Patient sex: M
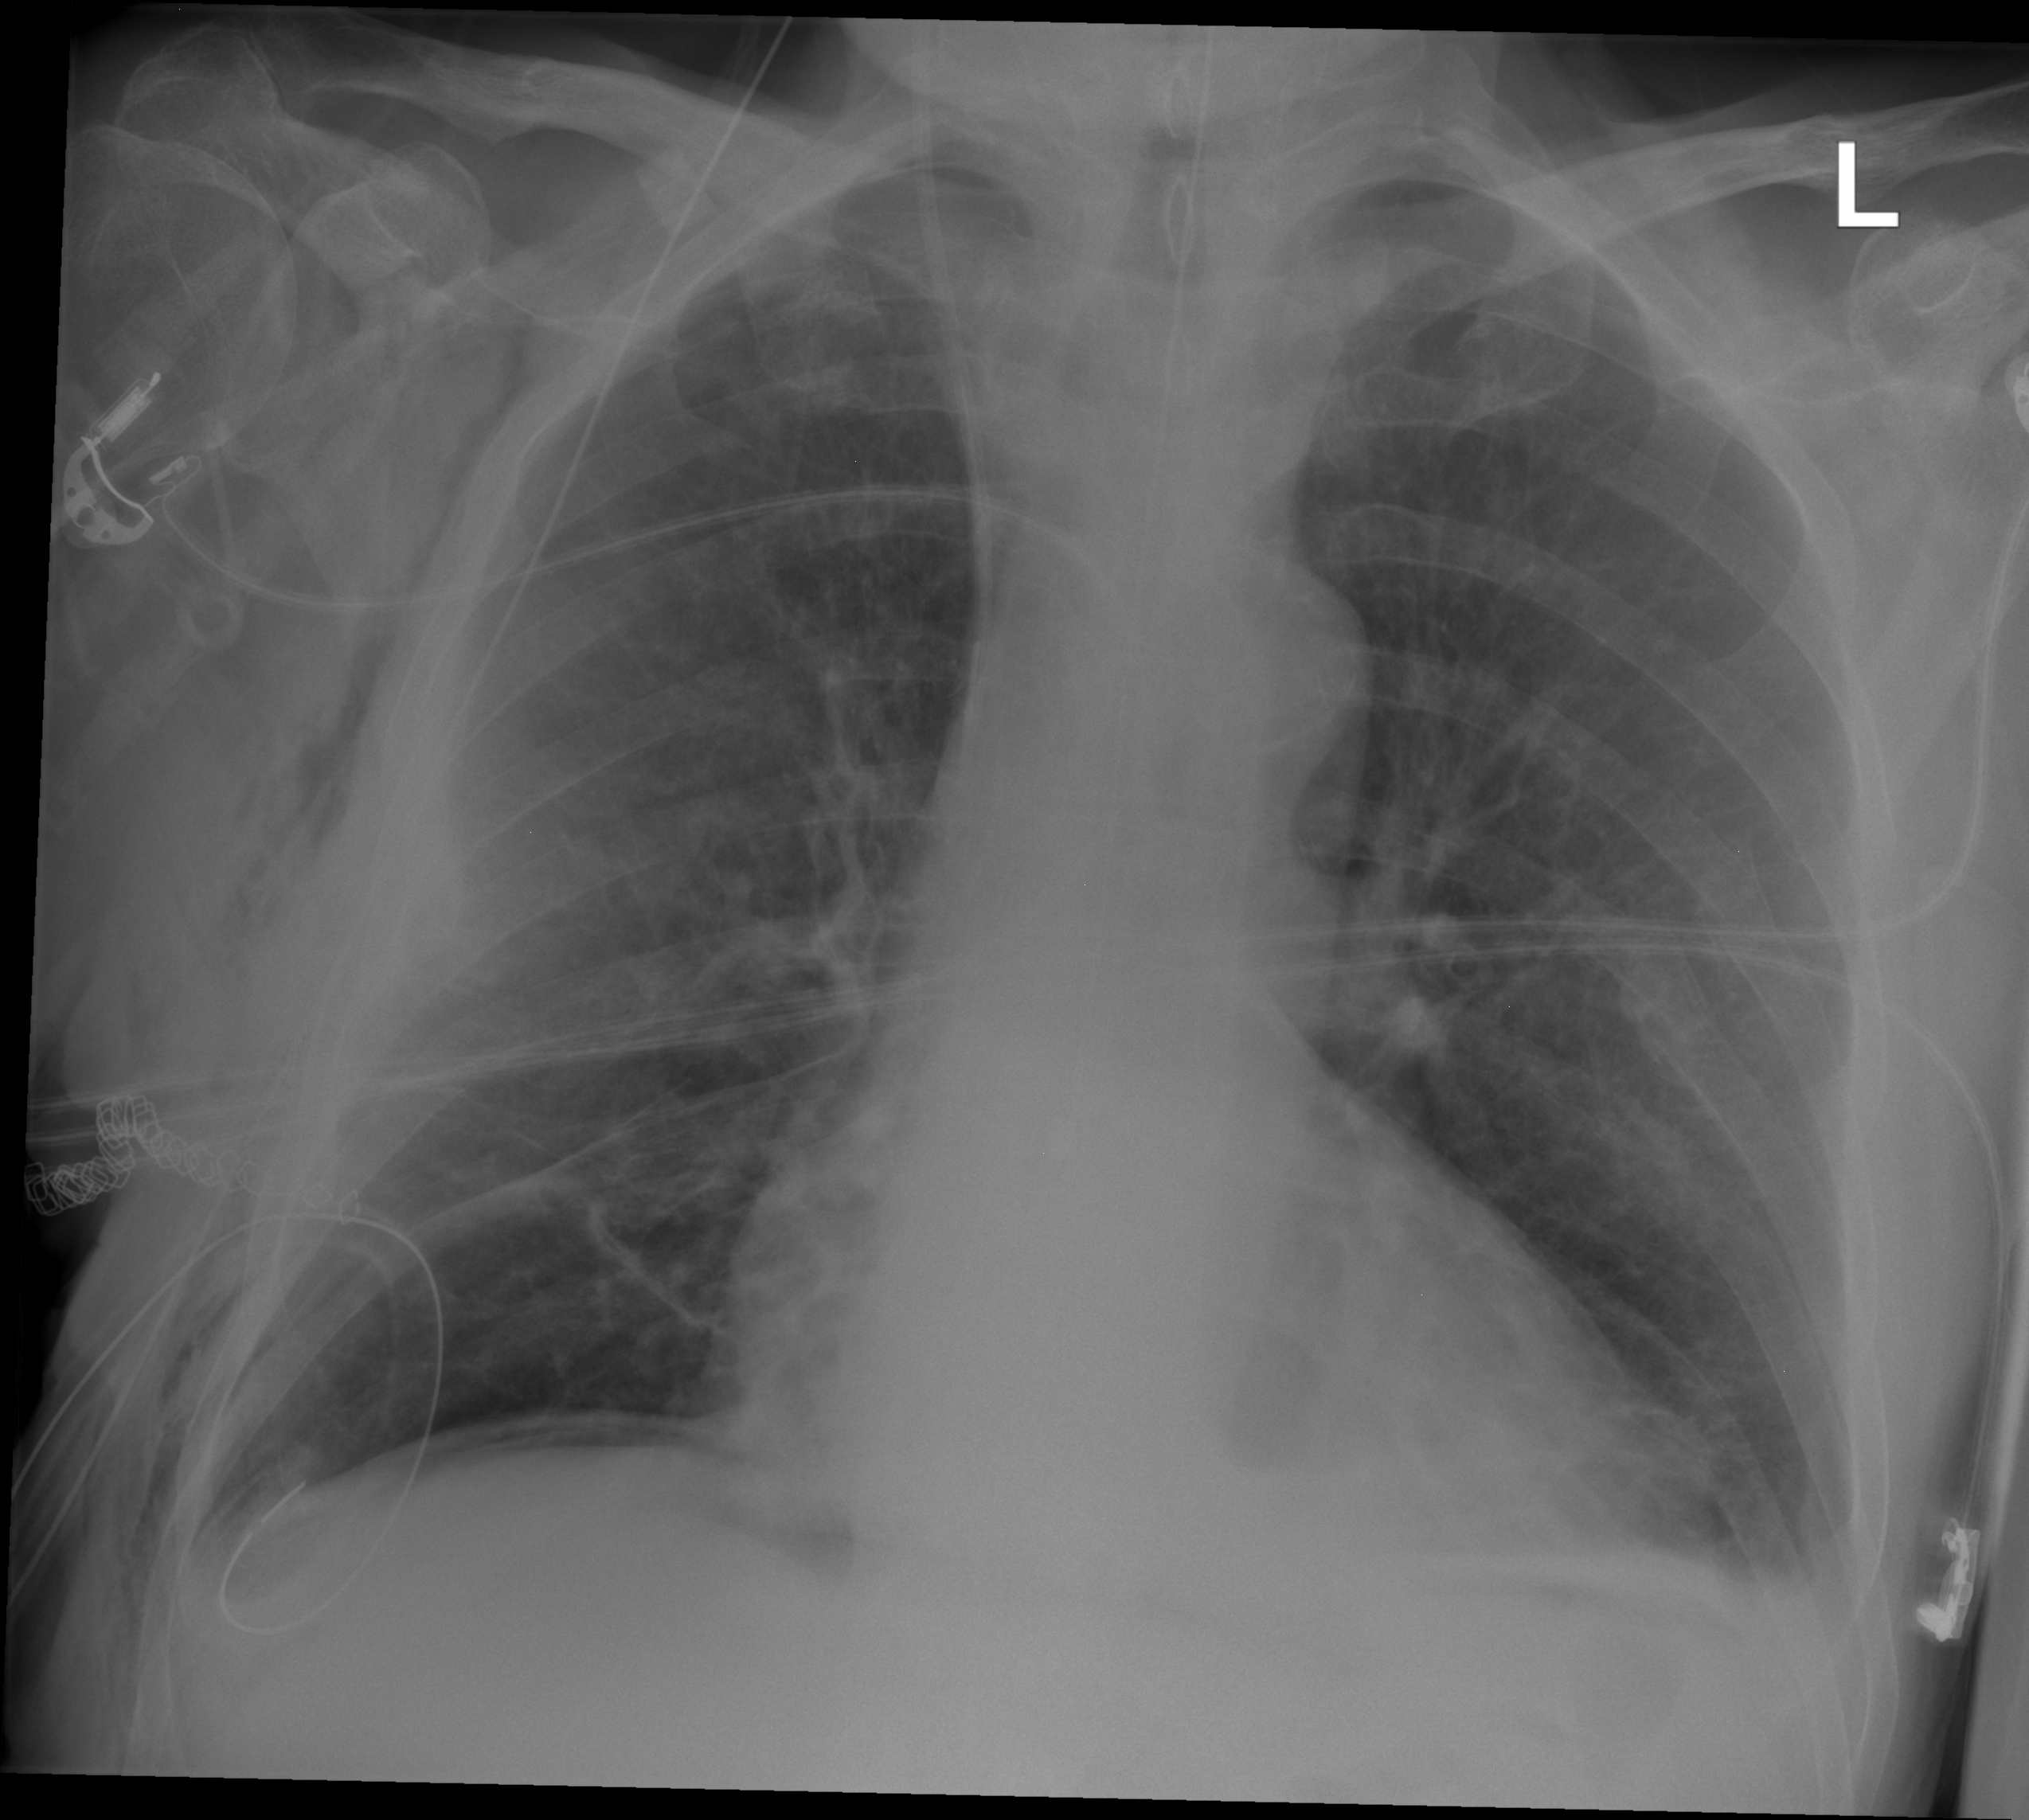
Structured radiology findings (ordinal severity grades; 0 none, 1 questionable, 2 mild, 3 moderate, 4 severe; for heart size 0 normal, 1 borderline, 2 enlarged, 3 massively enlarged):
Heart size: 0
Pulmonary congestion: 0
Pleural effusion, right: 0
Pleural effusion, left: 1
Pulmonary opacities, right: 0
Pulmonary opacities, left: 0
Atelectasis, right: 0
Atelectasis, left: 2